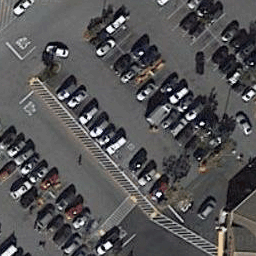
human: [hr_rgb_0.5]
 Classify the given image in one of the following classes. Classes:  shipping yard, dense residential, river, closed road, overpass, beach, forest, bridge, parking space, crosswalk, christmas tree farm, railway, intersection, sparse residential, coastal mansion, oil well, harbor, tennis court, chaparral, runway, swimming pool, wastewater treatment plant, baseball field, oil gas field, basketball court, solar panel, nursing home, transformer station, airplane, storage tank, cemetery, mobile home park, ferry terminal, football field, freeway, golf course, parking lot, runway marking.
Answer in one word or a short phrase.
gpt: parking lot